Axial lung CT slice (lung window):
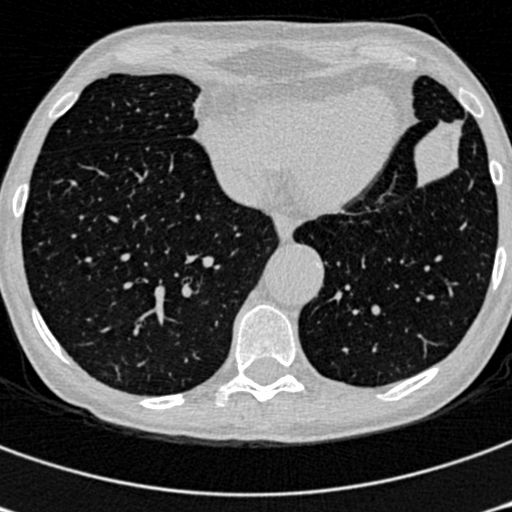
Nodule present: no